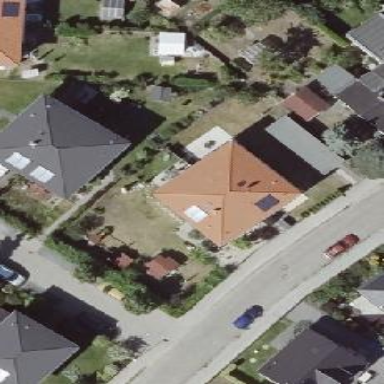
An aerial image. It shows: Semidetached house with pyramidal roof shape.